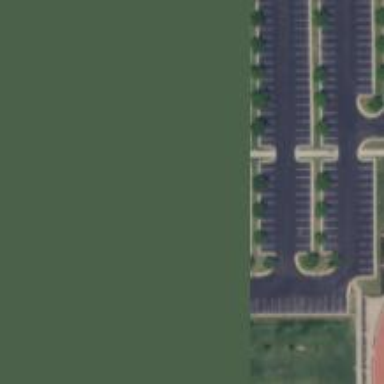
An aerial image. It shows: Parking space is available.